Chest X-ray:
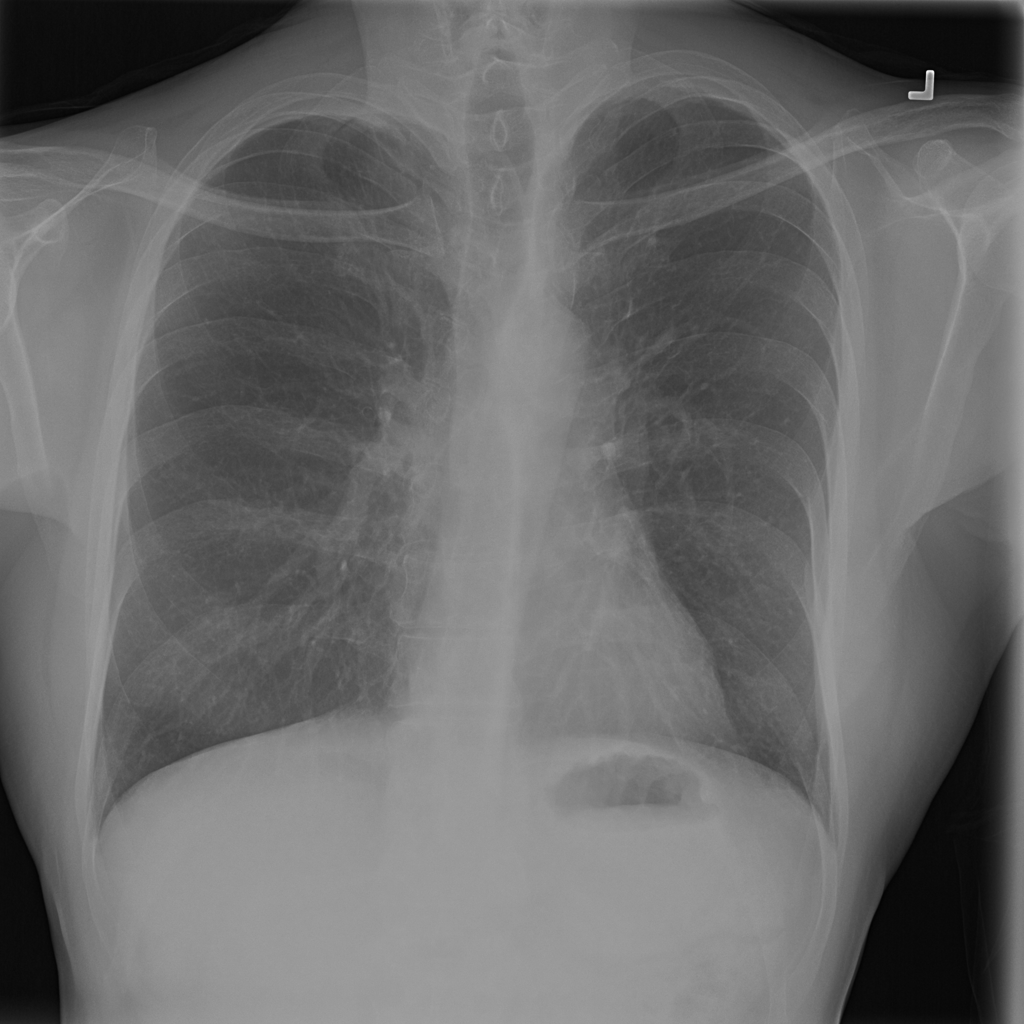
No abnormal finding: yes